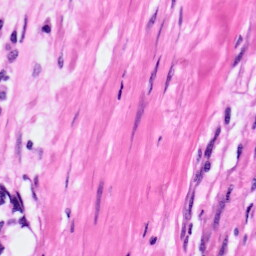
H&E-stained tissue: Pancreatic